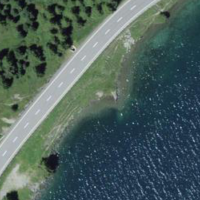
EUNIS habitat code: 14
Species observed at this site:
Buteo buteo
Accipiter nisus
Podiceps cristatus
Columba palumbus